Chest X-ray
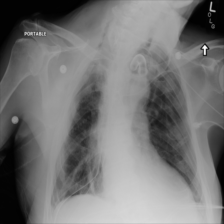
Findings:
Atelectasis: negative
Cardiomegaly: negative
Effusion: negative
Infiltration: negative
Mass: negative
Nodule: negative
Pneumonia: negative
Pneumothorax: negative
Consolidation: negative
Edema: negative
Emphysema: negative
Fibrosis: negative
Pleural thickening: negative
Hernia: negative